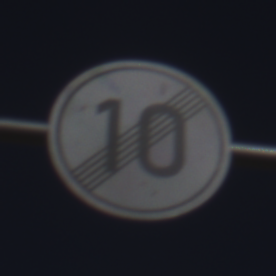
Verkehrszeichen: EndeGeschwindigkeit10
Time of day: Midday
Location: Outdoor (Nature)
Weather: Clear
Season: NotSpecified
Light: Natural